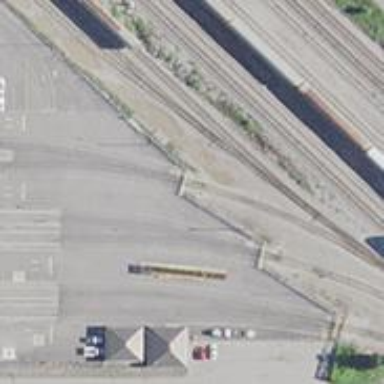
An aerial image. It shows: Railway siding with rails.